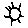
Label: sun